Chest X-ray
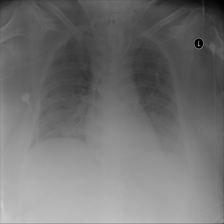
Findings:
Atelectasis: negative
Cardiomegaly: negative
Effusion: negative
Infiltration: positive
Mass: negative
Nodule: negative
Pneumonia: negative
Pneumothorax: negative
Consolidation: negative
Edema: negative
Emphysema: negative
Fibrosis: negative
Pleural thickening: negative
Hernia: negative